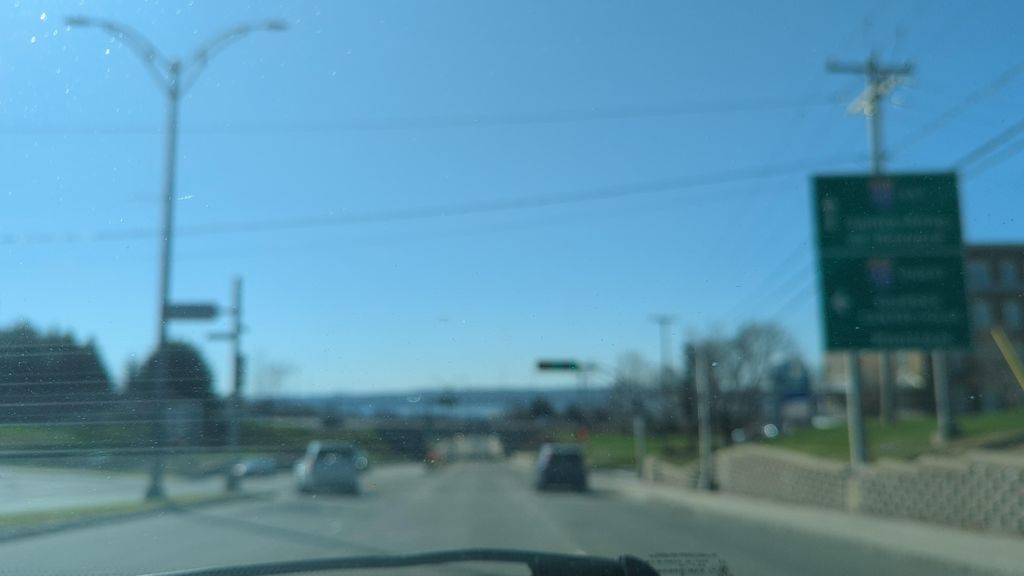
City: quebec_city